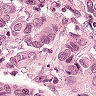
Metastatic tissue present: yes